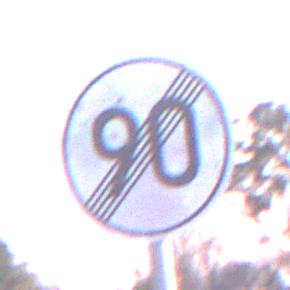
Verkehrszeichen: EndeGeschwindigkeit90
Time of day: SunriseSunset
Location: Outdoor (Nature)
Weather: Clear
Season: NotSpecified
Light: Natural